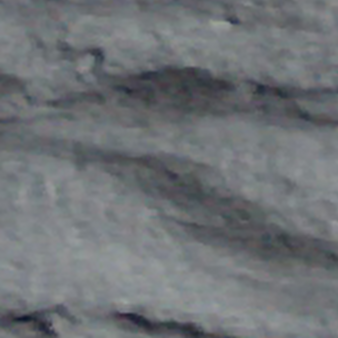
Label: other